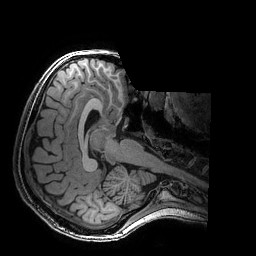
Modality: T1w
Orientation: axial
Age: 21
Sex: female
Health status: healthy
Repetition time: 2.53 s
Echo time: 0.0034 s